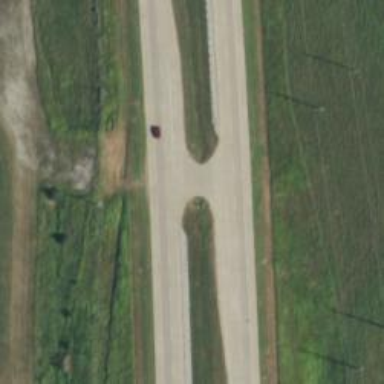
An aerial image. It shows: Trunk link highway.